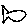
Label: fish